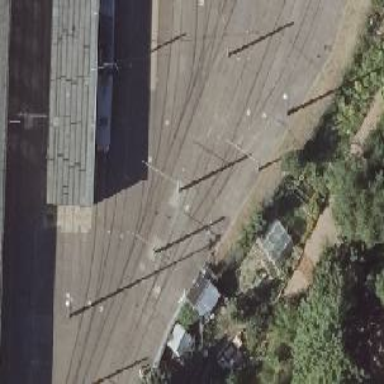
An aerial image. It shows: Railway switch.